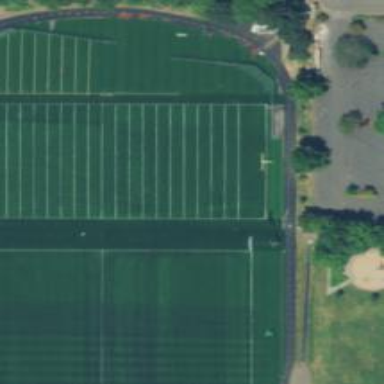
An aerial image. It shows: American football pitch for leisure and sport activities.